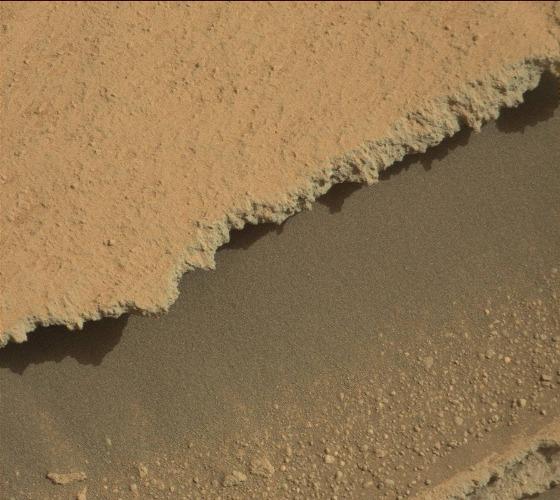
Terrain classes present: Bedrock, Gravel / Sand / Soil, Shadow